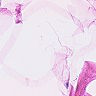
Metastatic tissue present: no